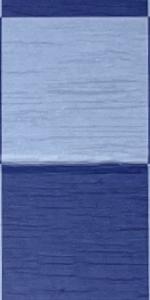
Label: Empty